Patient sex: M
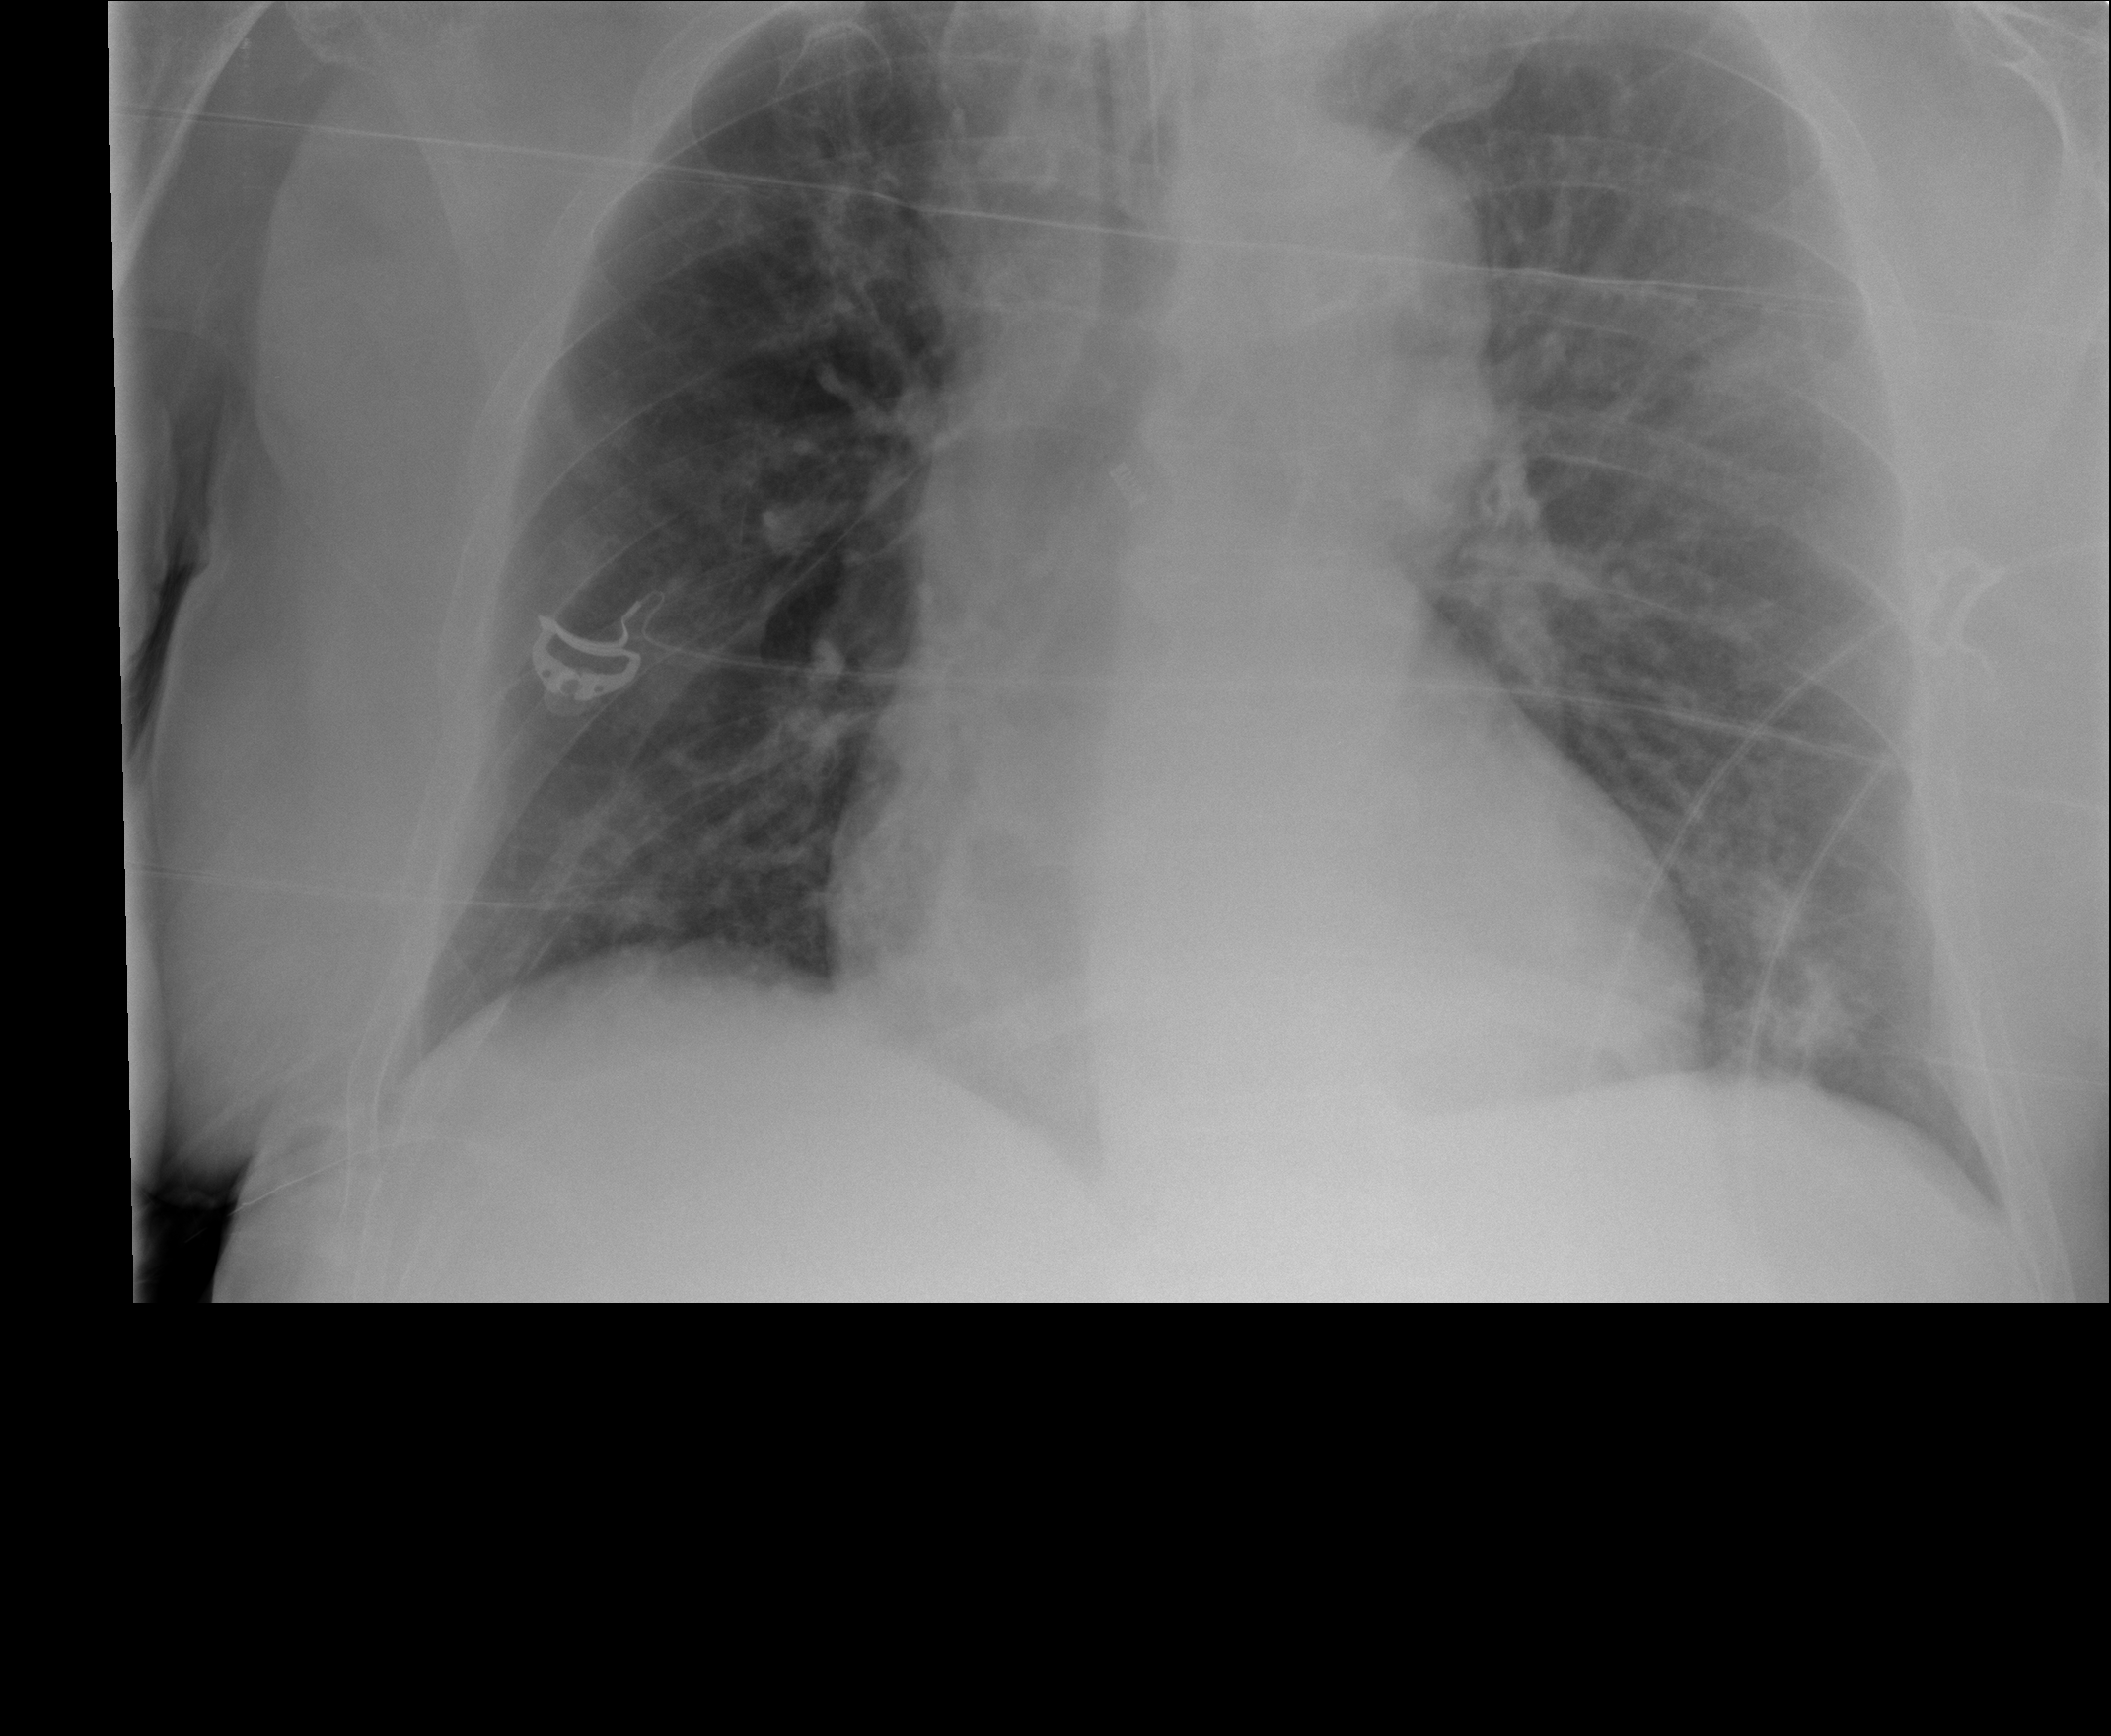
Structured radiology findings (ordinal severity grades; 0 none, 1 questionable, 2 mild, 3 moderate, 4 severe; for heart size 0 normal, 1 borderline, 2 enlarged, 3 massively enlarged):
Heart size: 1
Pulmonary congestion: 0
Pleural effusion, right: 0
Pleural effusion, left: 0
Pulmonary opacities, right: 0
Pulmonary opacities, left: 2
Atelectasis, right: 0
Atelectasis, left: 2